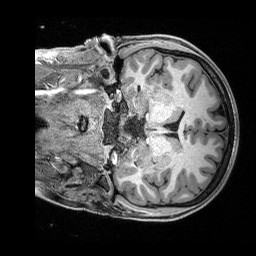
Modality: T1w
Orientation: coronal
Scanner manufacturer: siemens
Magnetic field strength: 3 T
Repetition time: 2.4 s
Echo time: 0.00122 s